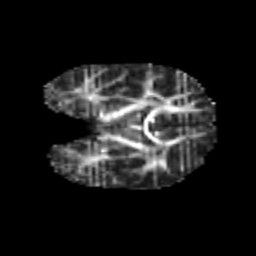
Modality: FA
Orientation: coronal
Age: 7
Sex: male
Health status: healthy